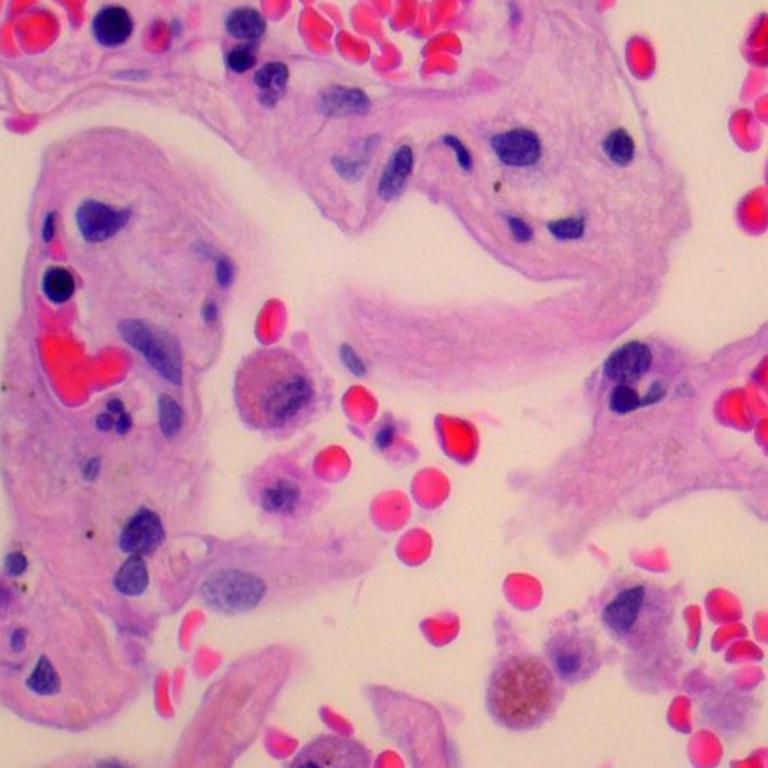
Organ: lung
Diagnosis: benign